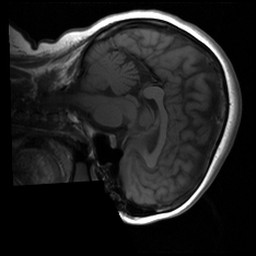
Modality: T1w
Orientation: sagittal
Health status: ill
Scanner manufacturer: siemens
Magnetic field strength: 1.5 T
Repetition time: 0.4 s
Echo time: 0.014 s